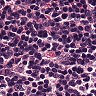
Metastatic tissue present: no